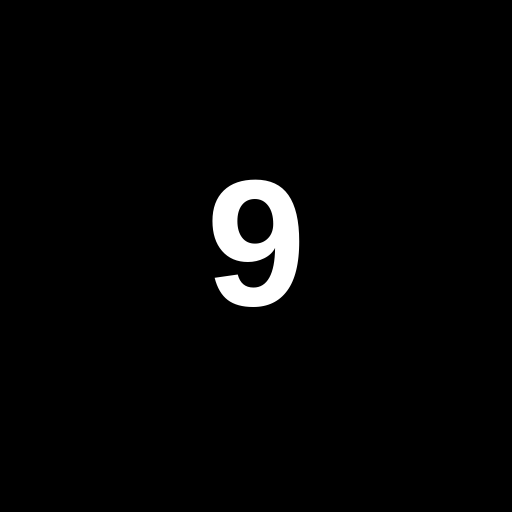
Character: 9
Unicode: U+0039 (DIGIT NINE)